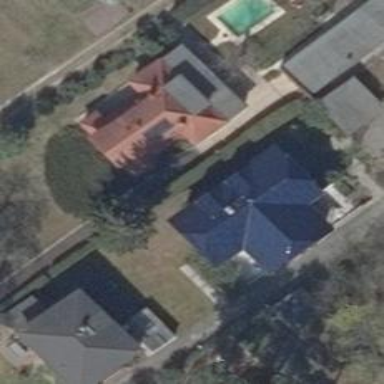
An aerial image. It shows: Simple house.